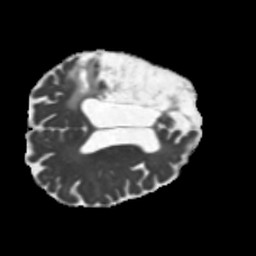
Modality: MD
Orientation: axial
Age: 64
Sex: male
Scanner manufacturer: siemens
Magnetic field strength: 3 T
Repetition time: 5.25 s
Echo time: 0.08 s